Field crop: maize
Growth stage: 2
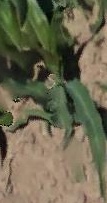
Species: maize